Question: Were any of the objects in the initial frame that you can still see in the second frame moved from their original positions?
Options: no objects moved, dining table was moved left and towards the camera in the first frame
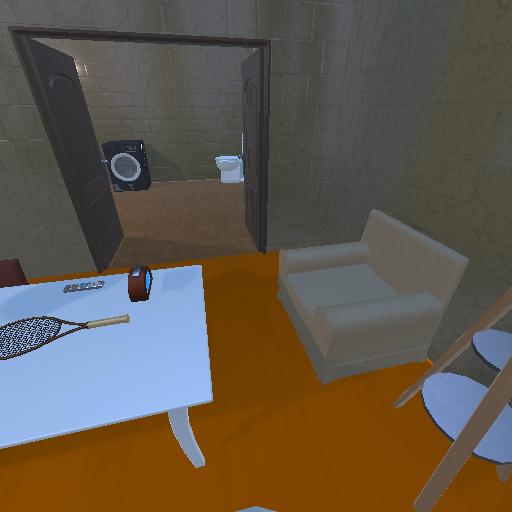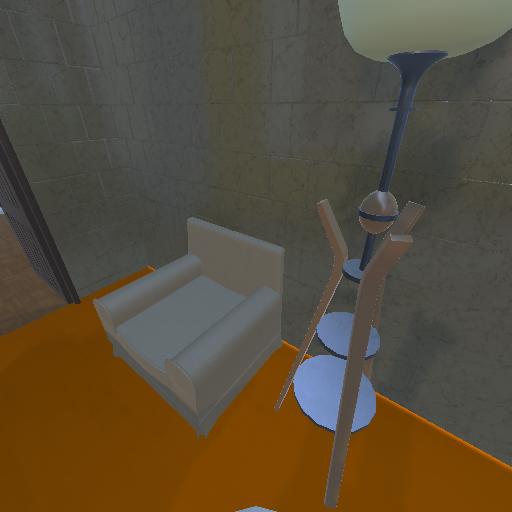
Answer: no objects moved